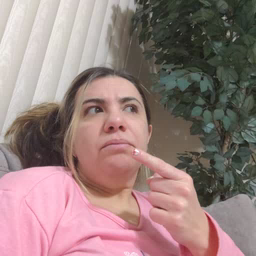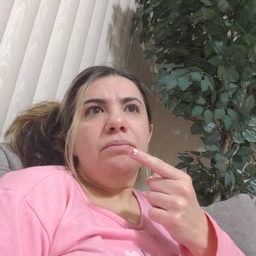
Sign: chin